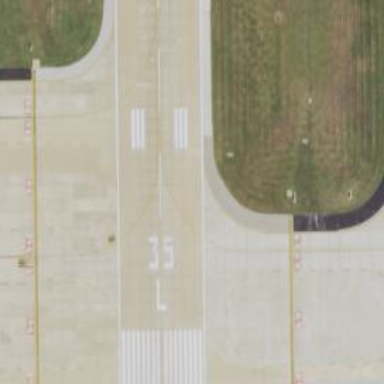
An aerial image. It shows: View of taxiway at the airport.